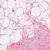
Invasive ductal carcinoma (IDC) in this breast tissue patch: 0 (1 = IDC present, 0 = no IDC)